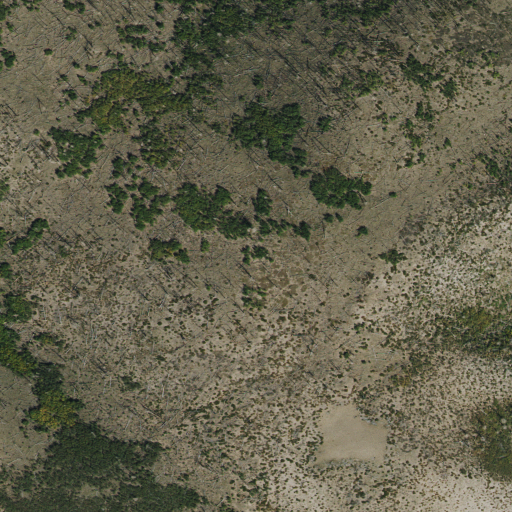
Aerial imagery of mountain in Utah named Bearskin Mountain containing shrub, mixed forest, grassland, and evergreen forest